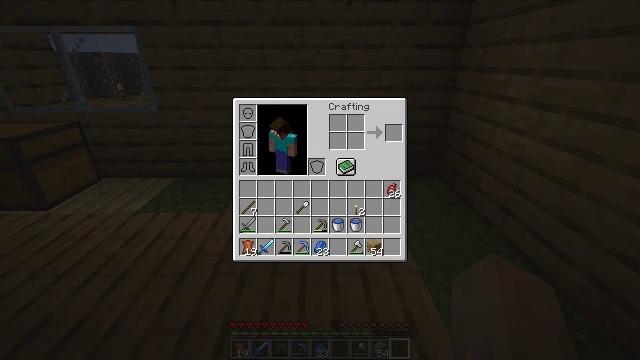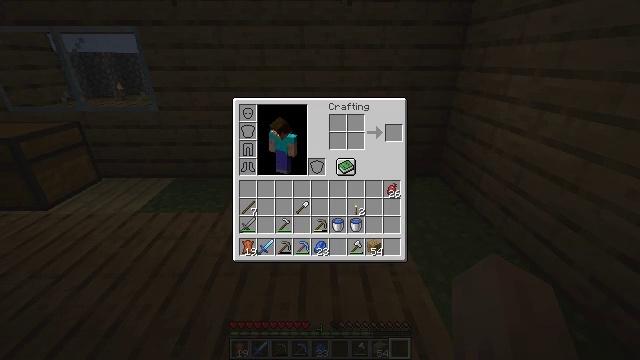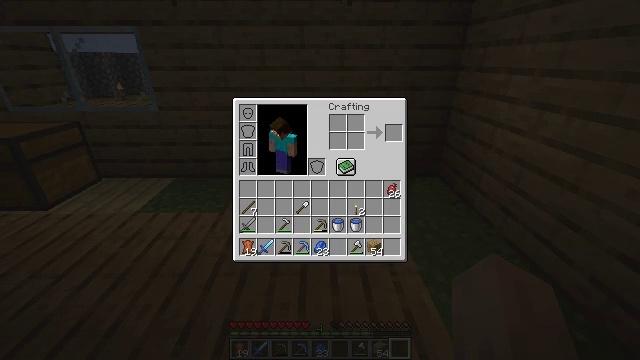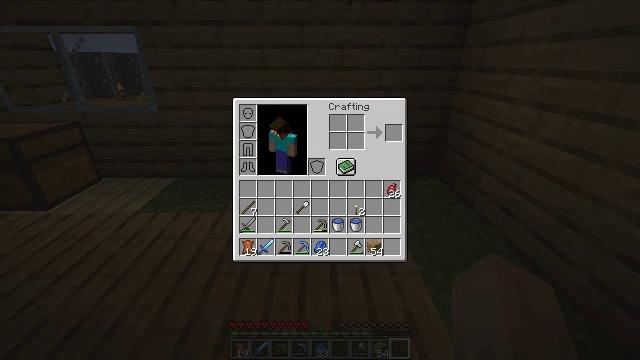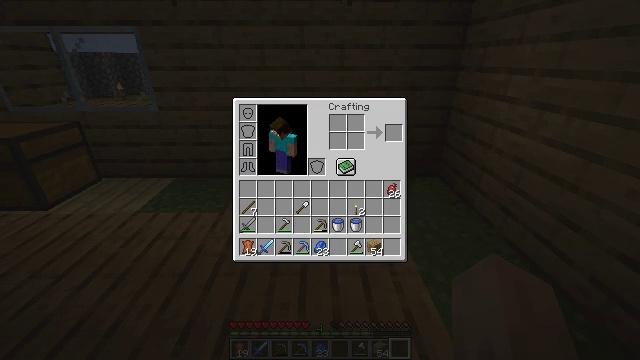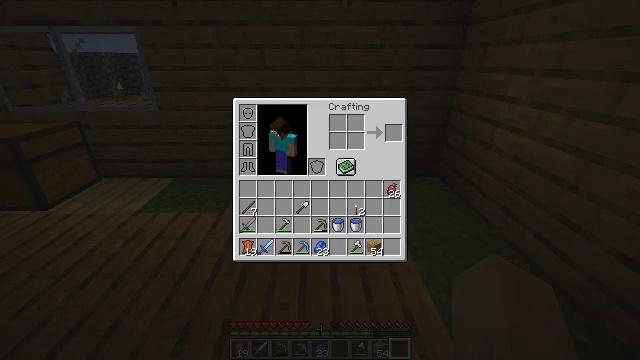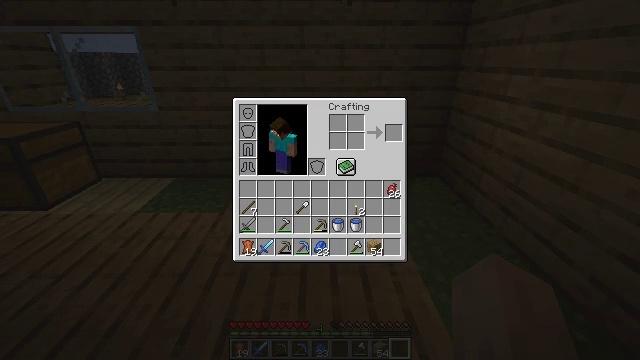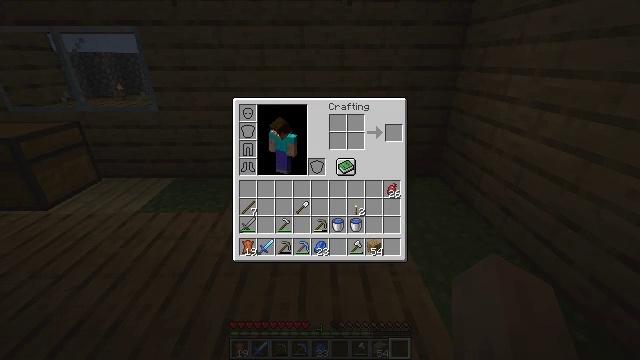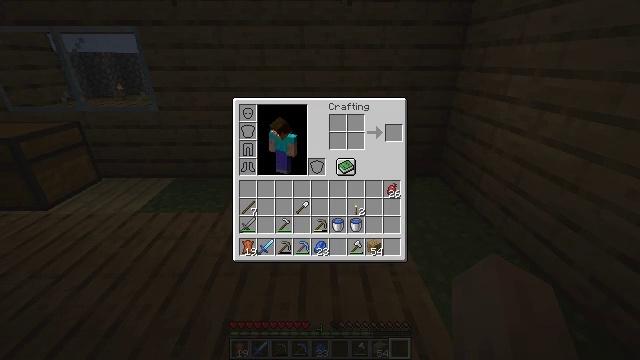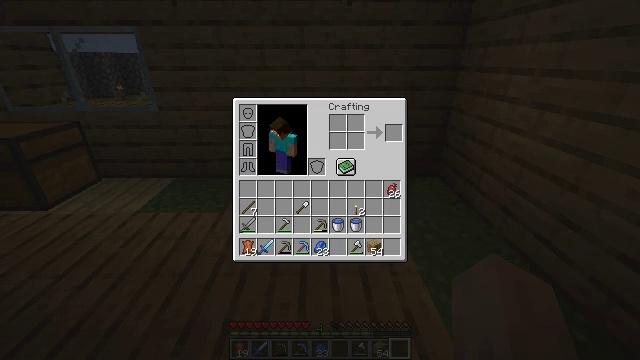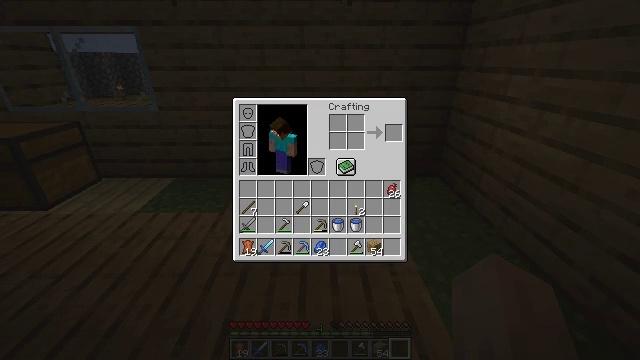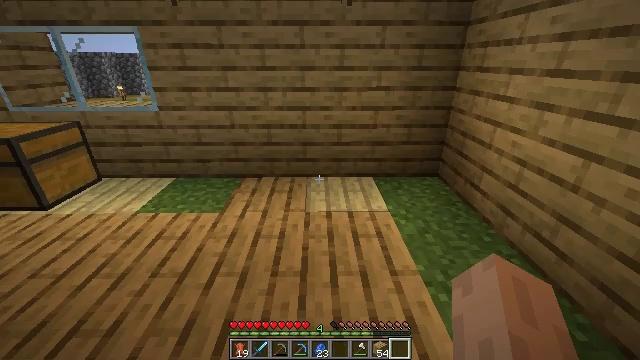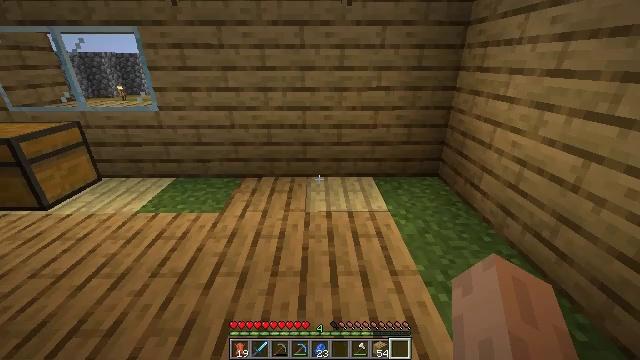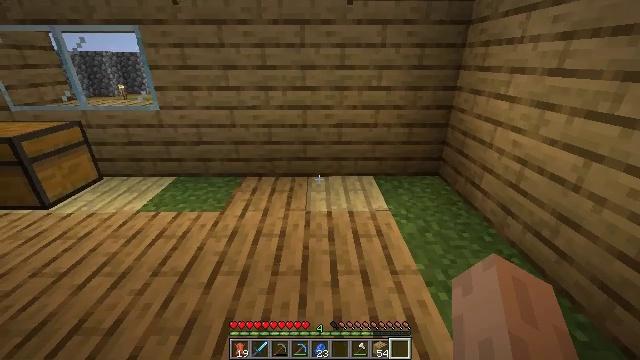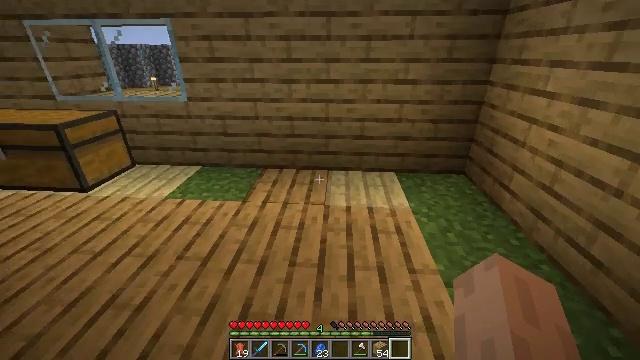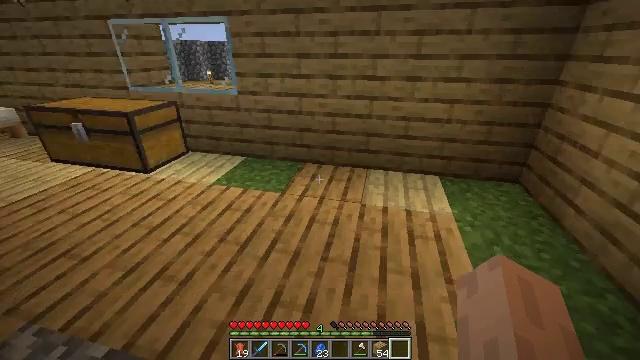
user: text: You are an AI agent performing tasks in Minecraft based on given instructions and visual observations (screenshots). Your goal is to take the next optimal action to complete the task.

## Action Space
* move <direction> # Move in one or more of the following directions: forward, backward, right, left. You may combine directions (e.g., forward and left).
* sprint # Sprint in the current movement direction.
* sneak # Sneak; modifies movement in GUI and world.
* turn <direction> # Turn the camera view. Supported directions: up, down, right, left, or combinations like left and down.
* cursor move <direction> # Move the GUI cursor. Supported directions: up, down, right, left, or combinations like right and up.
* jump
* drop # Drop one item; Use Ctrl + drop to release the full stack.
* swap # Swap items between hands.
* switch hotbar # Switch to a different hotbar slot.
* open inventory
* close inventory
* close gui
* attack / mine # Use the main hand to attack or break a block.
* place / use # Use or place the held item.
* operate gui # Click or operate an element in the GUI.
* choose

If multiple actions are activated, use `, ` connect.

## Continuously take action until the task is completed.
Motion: motion action
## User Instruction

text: Collect books by breaking the bookshelf.
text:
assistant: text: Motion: no_op
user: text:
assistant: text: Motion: no_op
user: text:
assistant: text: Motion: no_op
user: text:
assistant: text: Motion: no_op
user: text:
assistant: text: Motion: no_op
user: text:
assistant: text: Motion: no_op
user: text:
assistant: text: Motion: no_op
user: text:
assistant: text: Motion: no_op
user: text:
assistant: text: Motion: no_op
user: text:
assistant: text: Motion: no_op
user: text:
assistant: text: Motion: close inventory
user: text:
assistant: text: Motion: close inventory
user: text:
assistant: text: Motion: no_op
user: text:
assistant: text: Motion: turn left and down
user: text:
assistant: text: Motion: turn left
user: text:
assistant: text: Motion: turn left
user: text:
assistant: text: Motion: turn left
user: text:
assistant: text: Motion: turn left
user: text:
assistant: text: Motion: turn left
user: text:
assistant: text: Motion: turn left
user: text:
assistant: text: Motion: turn left and up
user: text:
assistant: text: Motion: turn left and up
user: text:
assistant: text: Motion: turn left and up
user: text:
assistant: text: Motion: turn left and up
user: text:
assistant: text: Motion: turn left
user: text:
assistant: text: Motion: no_op
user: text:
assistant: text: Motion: turn left
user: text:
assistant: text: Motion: turn left
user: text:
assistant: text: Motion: turn left
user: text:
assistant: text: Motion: no_op